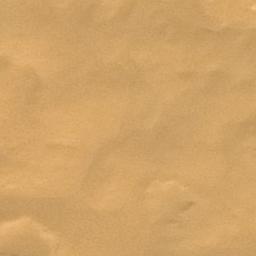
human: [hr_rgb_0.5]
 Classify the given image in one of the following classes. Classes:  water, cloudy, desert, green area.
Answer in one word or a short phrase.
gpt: desert